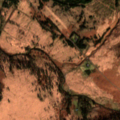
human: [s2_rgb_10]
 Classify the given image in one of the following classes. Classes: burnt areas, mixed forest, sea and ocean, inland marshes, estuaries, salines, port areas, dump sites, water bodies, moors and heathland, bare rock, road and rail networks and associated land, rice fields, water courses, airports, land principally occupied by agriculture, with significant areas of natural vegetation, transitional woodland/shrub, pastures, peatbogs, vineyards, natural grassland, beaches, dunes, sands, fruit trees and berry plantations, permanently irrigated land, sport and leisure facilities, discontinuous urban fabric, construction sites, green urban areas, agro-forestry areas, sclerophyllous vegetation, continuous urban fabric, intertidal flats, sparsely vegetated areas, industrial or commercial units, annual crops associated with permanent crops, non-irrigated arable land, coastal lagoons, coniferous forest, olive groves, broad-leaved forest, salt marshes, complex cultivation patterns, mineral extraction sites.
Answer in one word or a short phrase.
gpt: sport and leisure facilities, coniferous forest, moors and heathland, transitional woodland/shrub, peatbogs